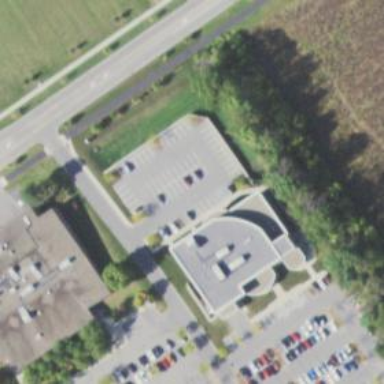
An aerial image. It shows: Building.